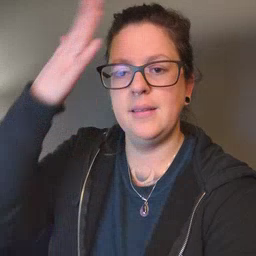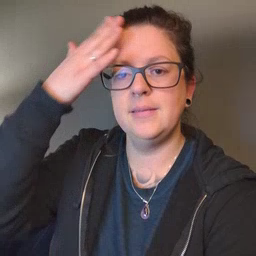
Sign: hat